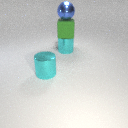
large cyan metal cylinder below large green rubber cube